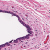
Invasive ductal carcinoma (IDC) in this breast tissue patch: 0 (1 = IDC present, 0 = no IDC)